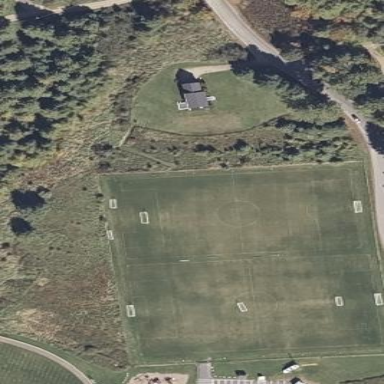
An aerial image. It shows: Multi-sport pitch on leisure land.